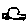
Label: car